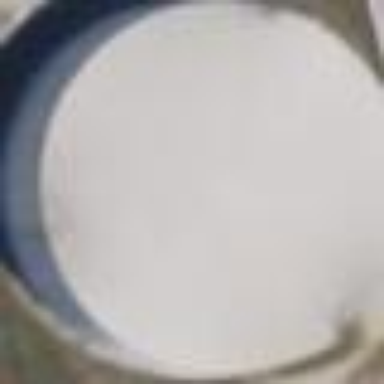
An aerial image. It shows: Storage tank created as man-made structure.